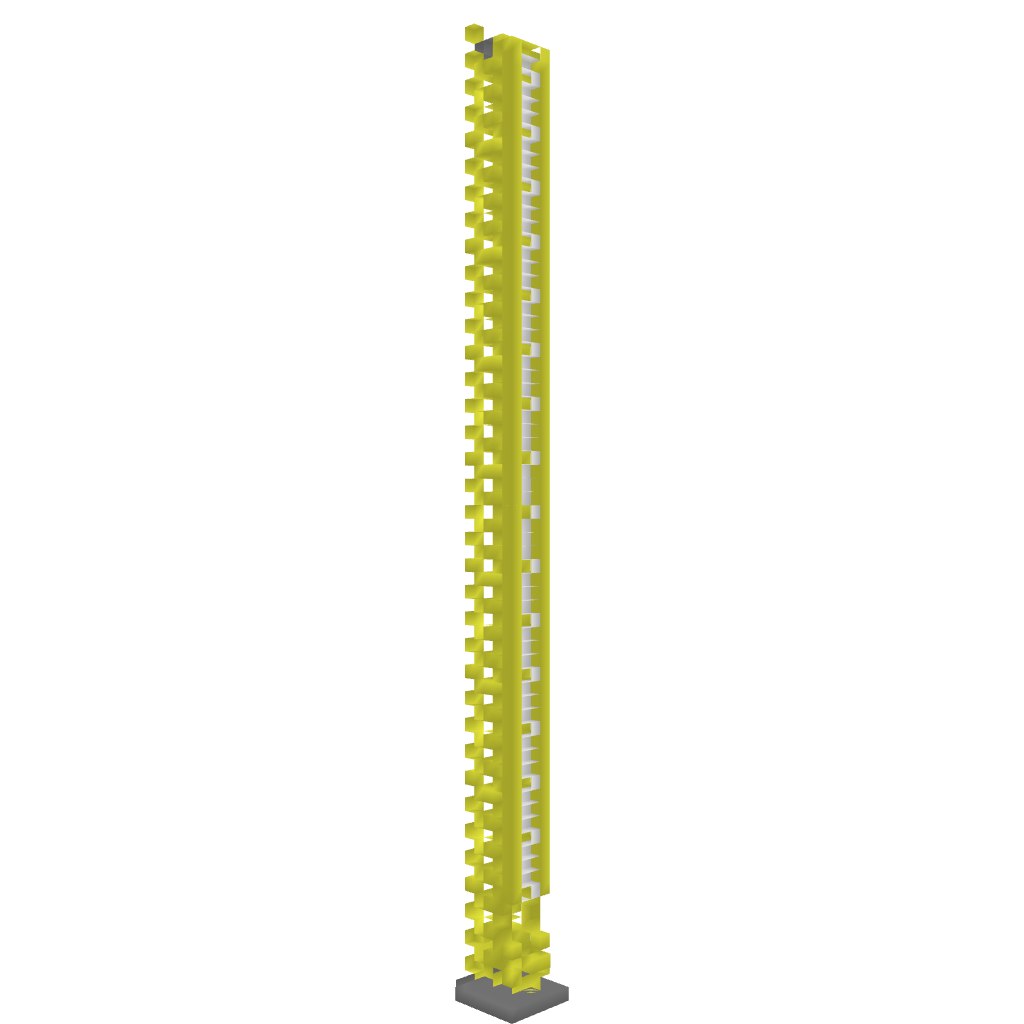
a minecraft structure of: Sky elevator bad low quality